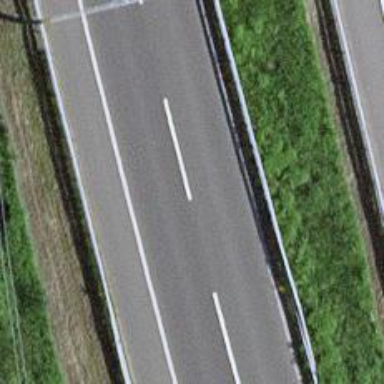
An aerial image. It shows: Asphalt motorway link.